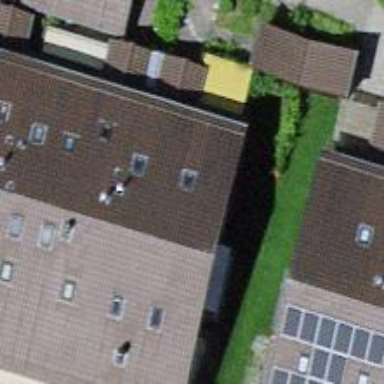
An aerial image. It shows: Gabled roof on residential building.